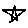
Label: star